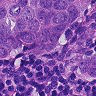
Metastatic tissue present: yes